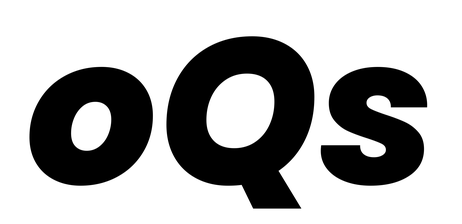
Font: Poppins-ExtraBoldItalic